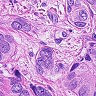
Metastatic tissue present: yes